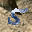
Label: 5